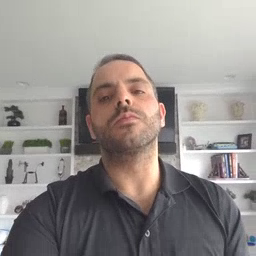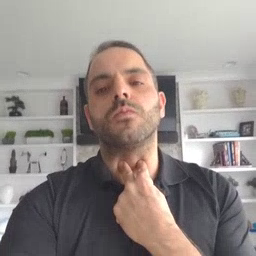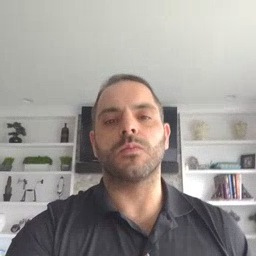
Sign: stuck